Field crop: tomato
Growth stage: 1
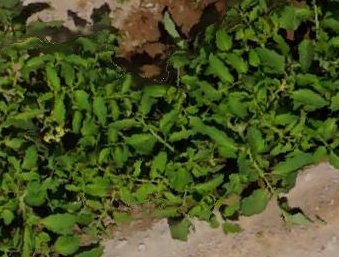
Species: tomato